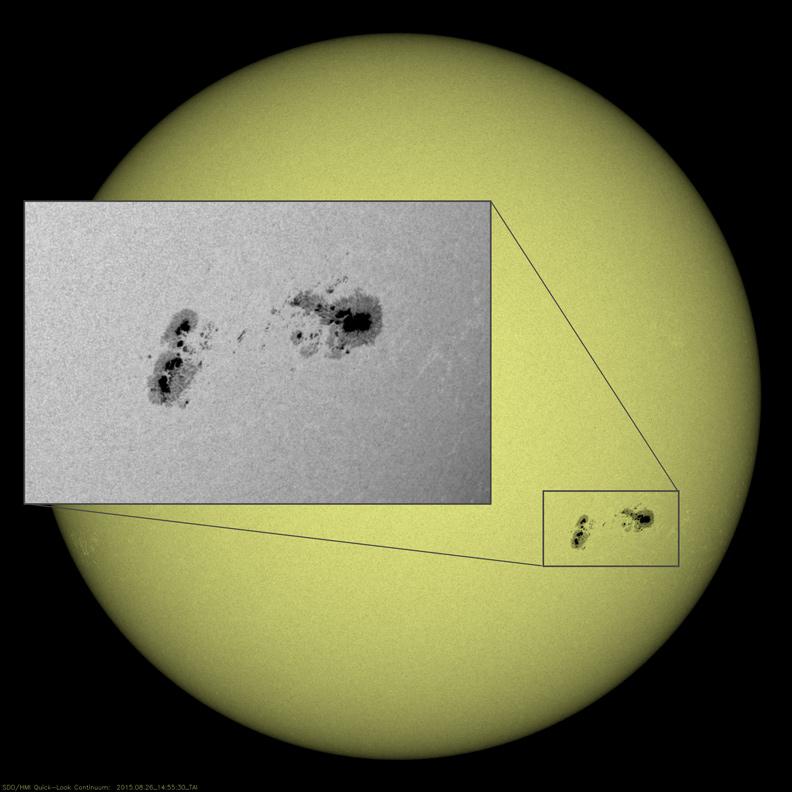
Big Sunspot Group Sun, Solar Dynamics Observatory SDO